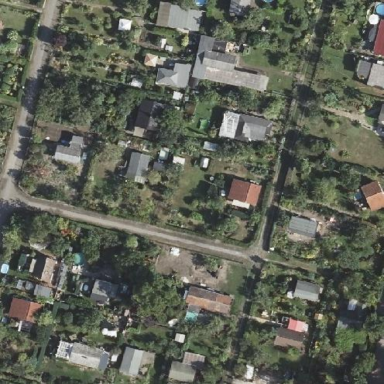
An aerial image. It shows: Plot in the allotments.